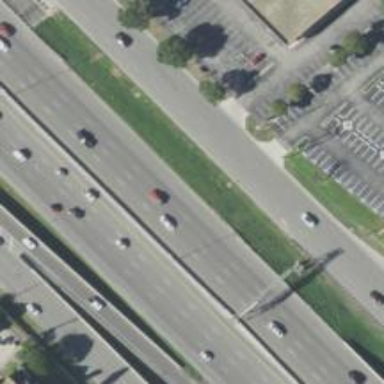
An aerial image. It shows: Secondary road with asphalt surface and frontage road.